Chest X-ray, PA view. Patient: 43 years old, sex M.
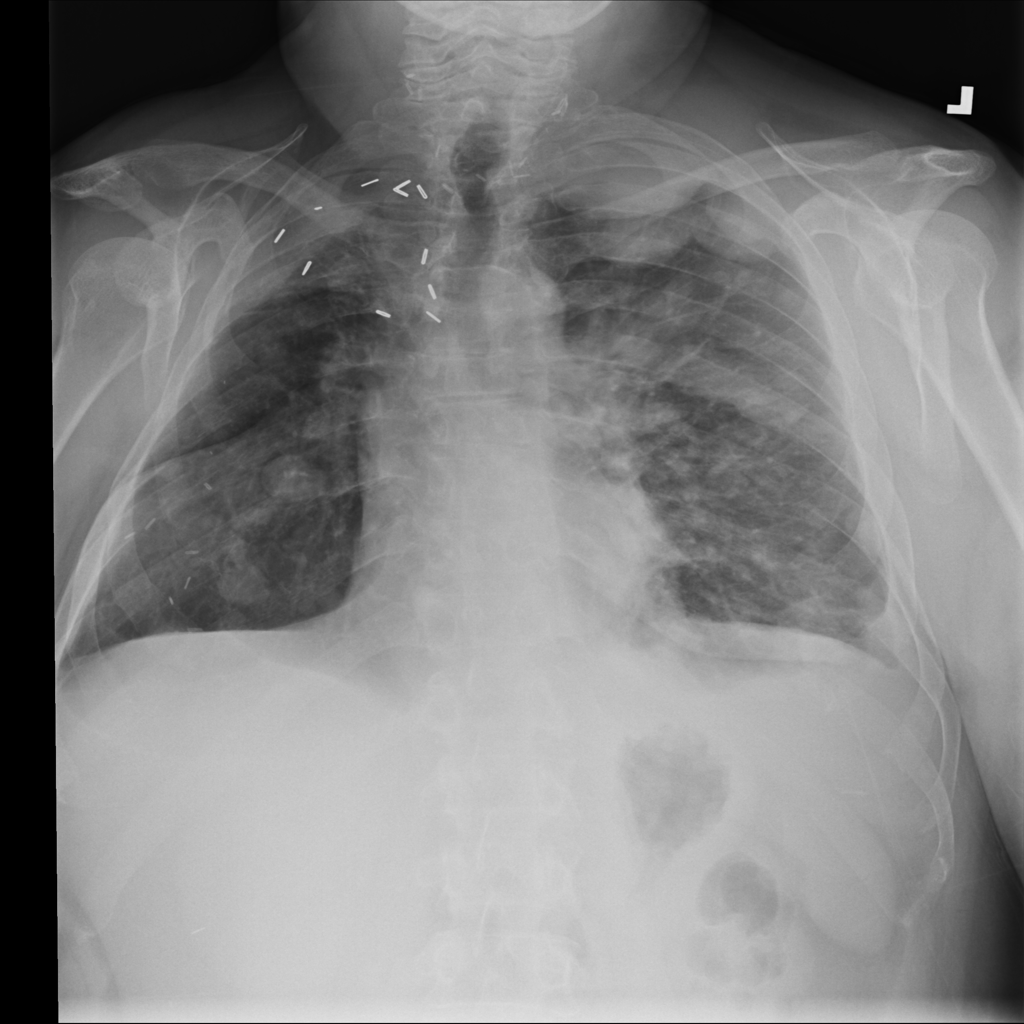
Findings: Mass, Nodule